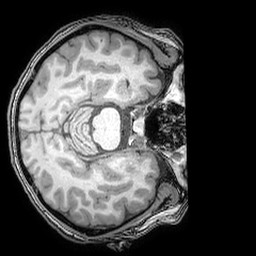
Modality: T1w
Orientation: axial
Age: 19
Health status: ill
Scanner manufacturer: philips
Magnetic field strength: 3 T
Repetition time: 0.007 s
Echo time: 0.0035 s